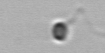
Label: flagellate